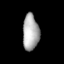
Tissue: skin
Cell type: Epithelial cells
Senescence score: 0.2373
Nuclear area (px): 567
Mean DAPI intensity: 174.631